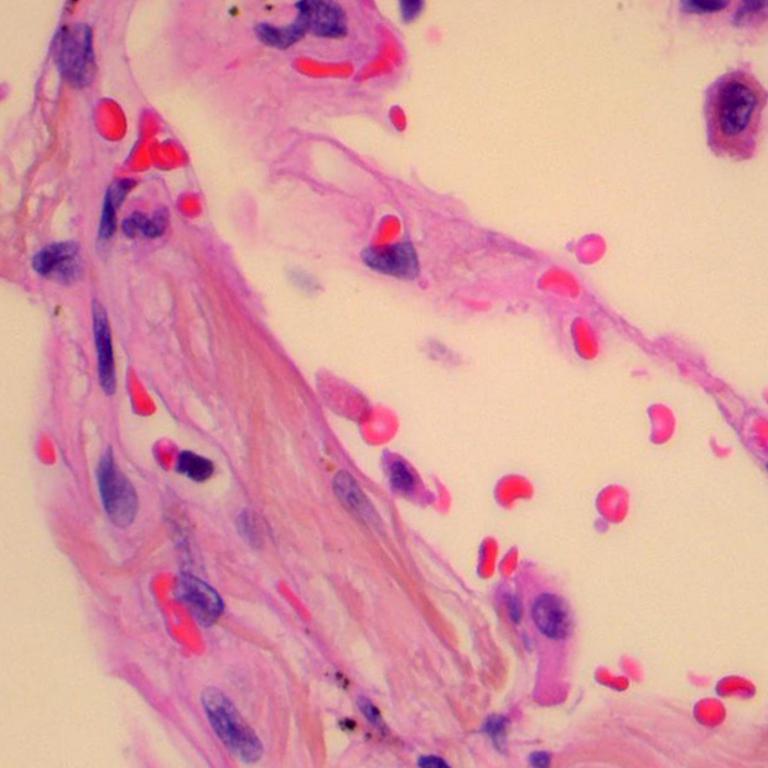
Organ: lung
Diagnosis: benign